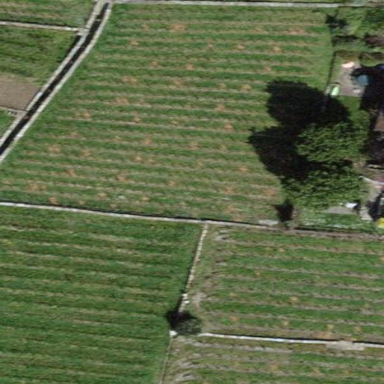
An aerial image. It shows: Vineyard growing grapes.